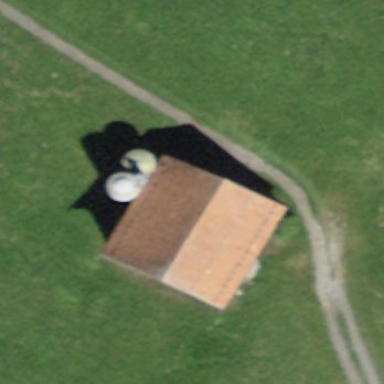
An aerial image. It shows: Barn.